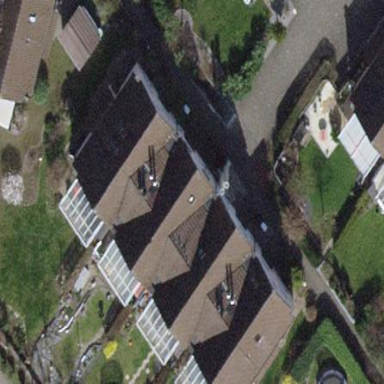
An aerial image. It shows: Terrace building.